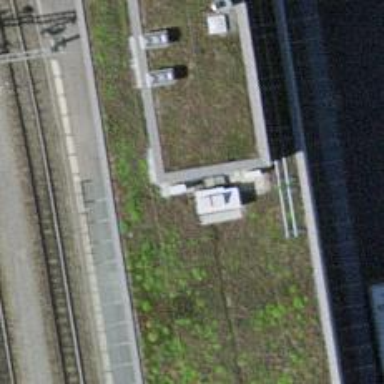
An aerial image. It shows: Station for public transport and railway.